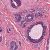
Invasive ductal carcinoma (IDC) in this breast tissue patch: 0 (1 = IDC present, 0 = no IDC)